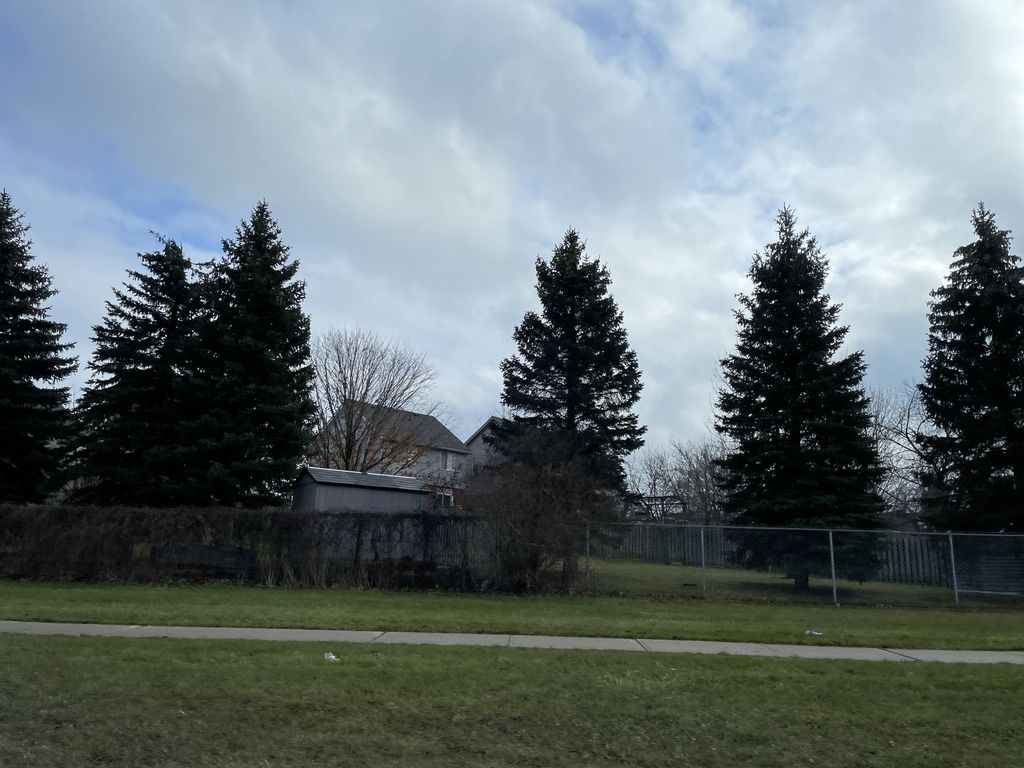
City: kitchener-waterloo